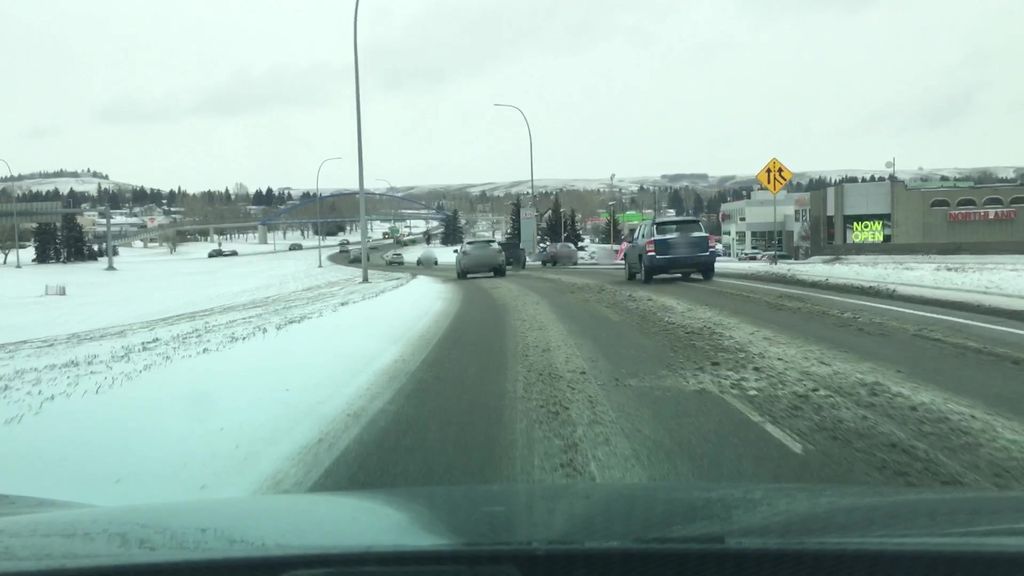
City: calgary